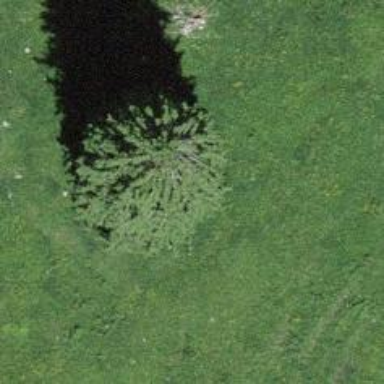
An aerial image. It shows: Single tag "natural: tree."